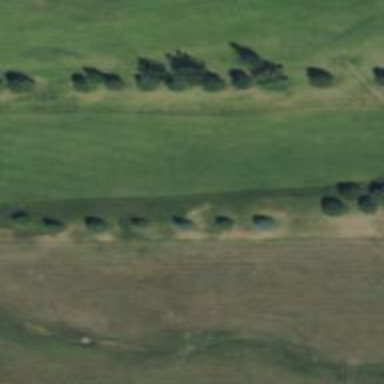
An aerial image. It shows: Golf hole.